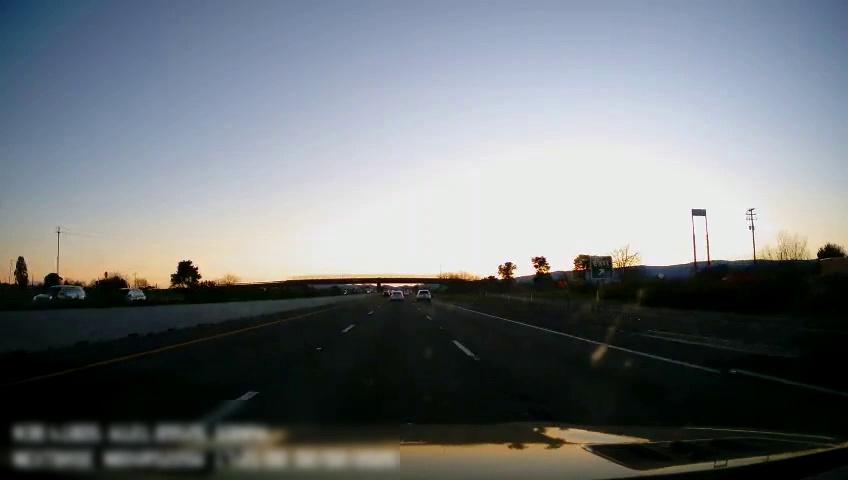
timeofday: Day
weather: Sunny
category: Drivable Space
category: Vehicles | Car
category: Vehicles | SUV
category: Vehicles | SUV
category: Vehicles | Car
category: Lanes | Current Lane
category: Lanes | Current Lane
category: Lanes | Alternate Lane
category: Lanes | Alternate Lane
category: Lanes | Alternate Lane
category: Traffic | Signs